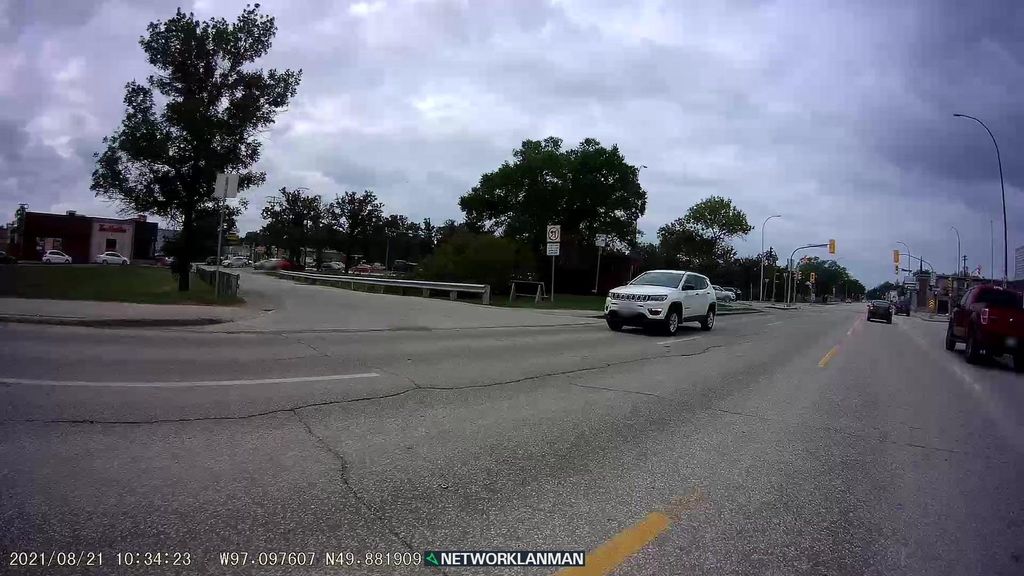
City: winnipeg